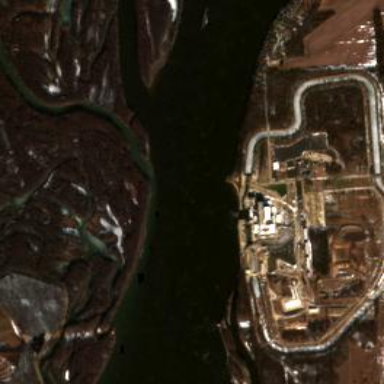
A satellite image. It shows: Industrial area featuring nuclear power plant.